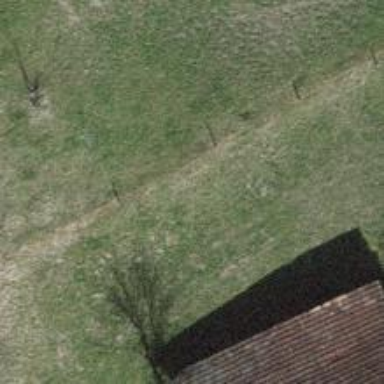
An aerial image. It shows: Farm.